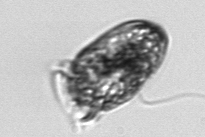
Label: Dinophysis_acuminata